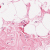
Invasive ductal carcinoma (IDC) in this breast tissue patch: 0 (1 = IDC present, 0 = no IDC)